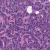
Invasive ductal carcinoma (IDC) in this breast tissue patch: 1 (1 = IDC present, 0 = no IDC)